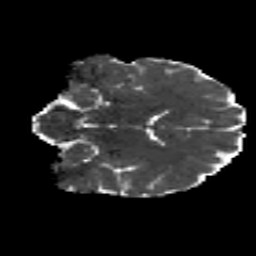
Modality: MD
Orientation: coronal
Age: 19
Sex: male
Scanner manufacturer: siemens
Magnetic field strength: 3 T
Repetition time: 8.8 s
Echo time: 0.085 s